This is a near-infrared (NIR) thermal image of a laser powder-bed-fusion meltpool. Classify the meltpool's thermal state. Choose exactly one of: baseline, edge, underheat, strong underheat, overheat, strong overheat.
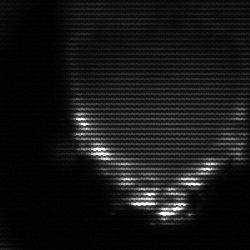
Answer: edge